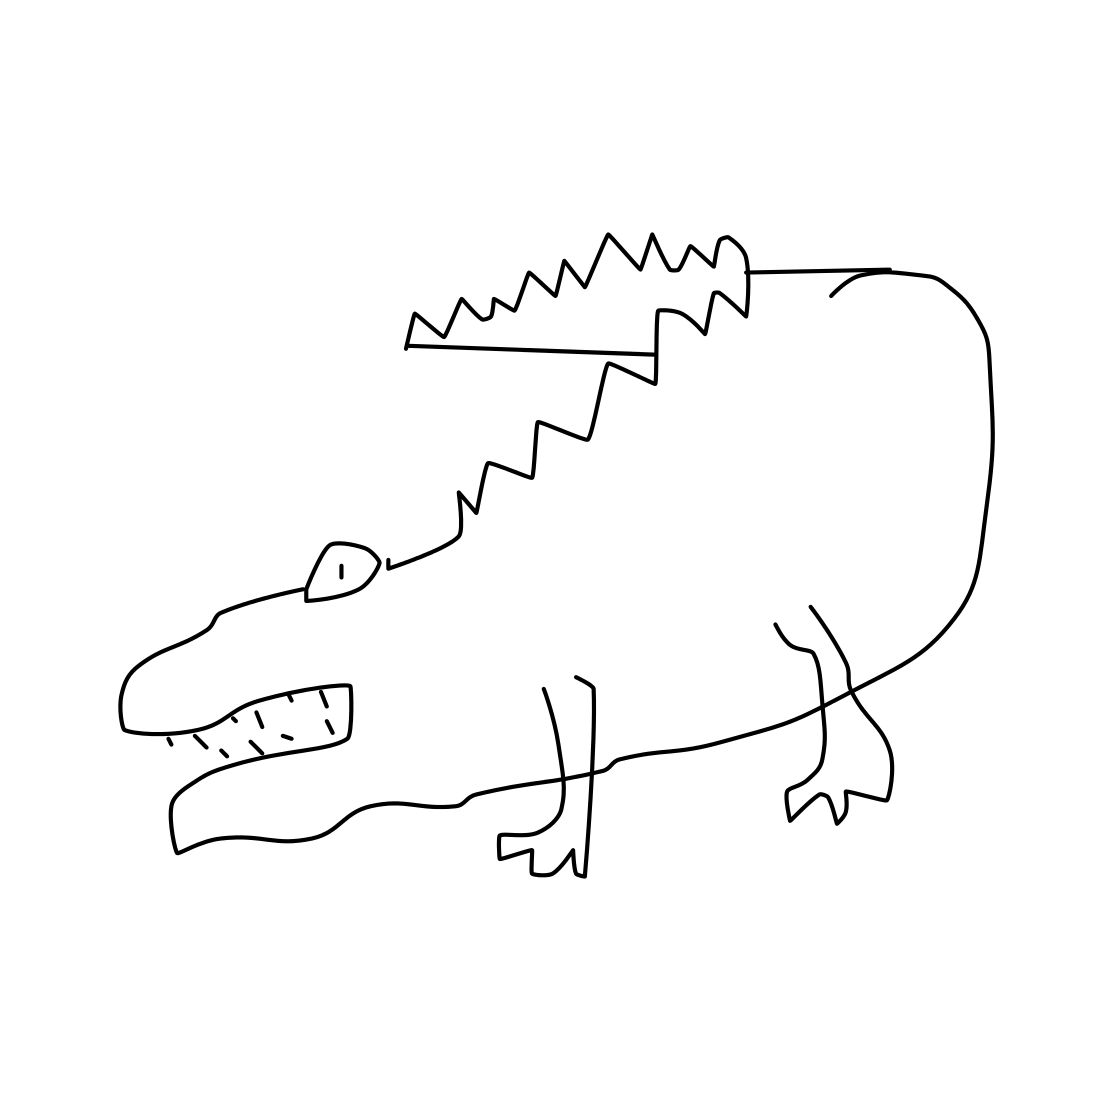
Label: crocodile